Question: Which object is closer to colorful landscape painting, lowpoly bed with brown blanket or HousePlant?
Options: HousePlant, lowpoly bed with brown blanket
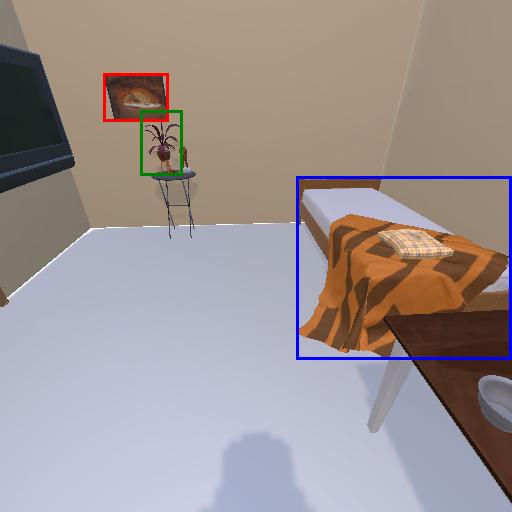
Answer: HousePlant